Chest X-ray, AP view. Patient: 62 years old, sex F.
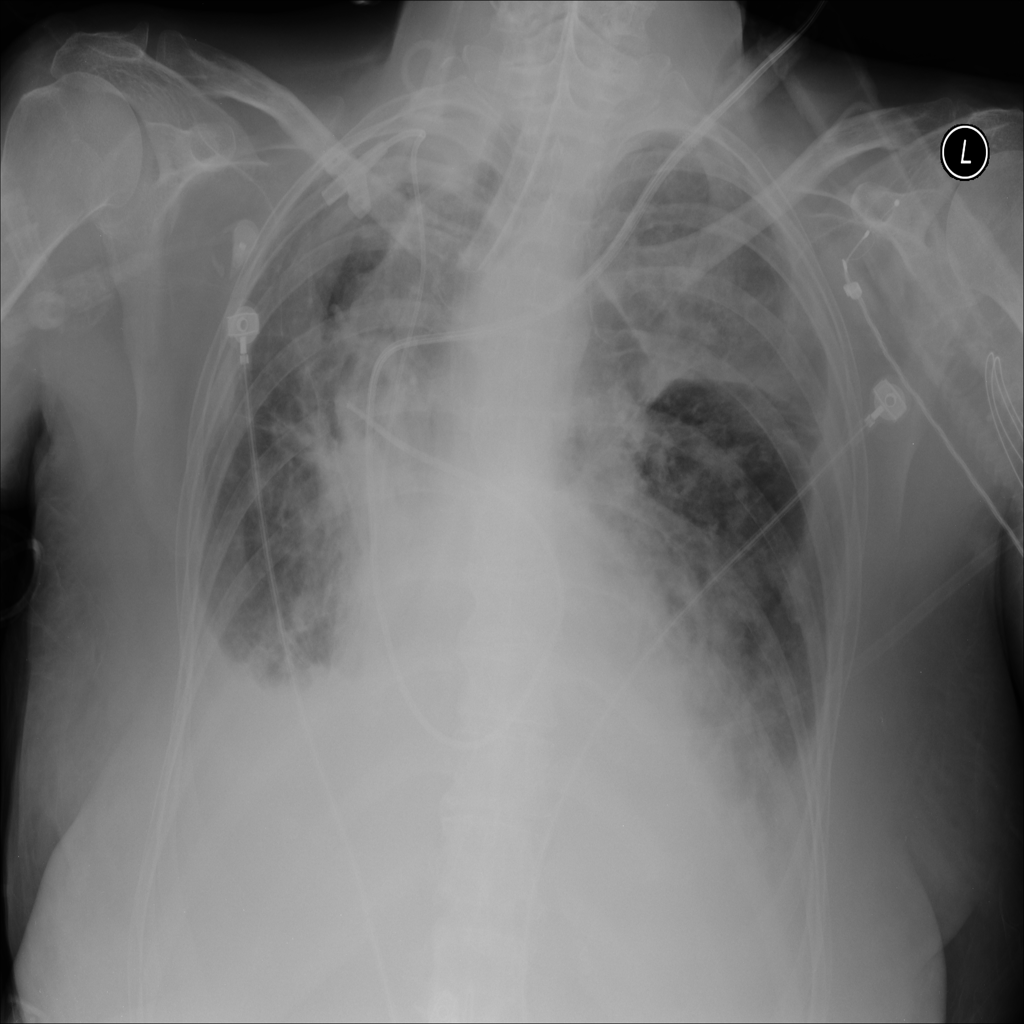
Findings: Effusion, Infiltration